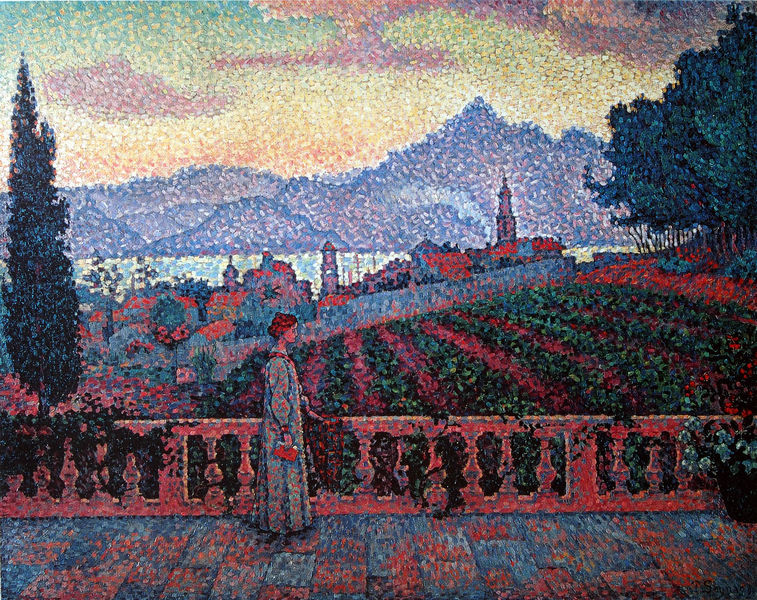
Titel: Saint-Tropez. La terrasse
Künstler: Paul Signac
Standort: Dublin
Institution: National Gallery of Ireland
Schlagwörter: baum, berg, blau, himmel, meer, wasser, wolken, bäume, gelb, grün, kirchturm, landschaft, mädchen, see, stadt, abend, blume, blumen, bunt, frankreich, frau, frisur, kleid, licht, orange, schwarz, terasse, türkis, ausblick, dach, dame, rose, rot, wolke, spitze, stehen, dämmerung, feld, felder, häuser, kirche, rauch, pflanzen, rosa, wald, turm, gemüse, ranken, balkon, terrasse, topf, divisionismus, pflaster, pointilismus, acker, berge, gebirge, gipfel, hang, dorf, dächer, mauer, sonnenuntergang, wein, streifen, geländer, stimmung, lichteinfall, äcker, ortschaft, punkte, veranda, buch, türme, balustrade, zypresse, schweiz, fliesen, kacheln, ranke, efeu, handtasche, rouge, wäldchen, siedlung, seurat, signac, ballustrade, pinie, heckenrose, clocher, toskana, montagne, weinberg, weinstöcke, pointillismus, neoimpressionismus, pointillisme, weingarten, balcon, cypres, genf, genova